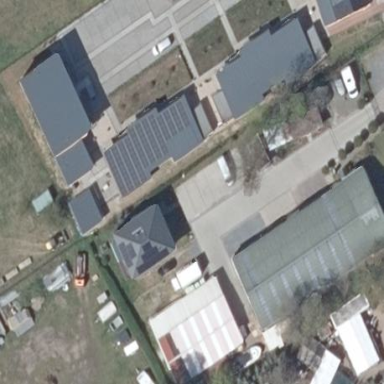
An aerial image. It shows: Building that is equestrian shop.